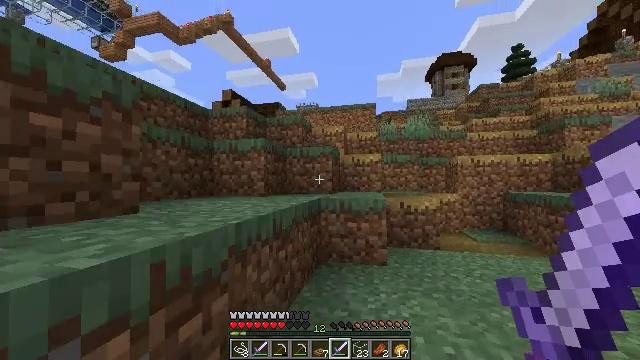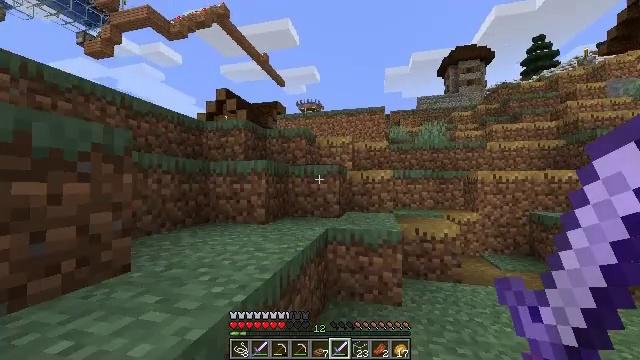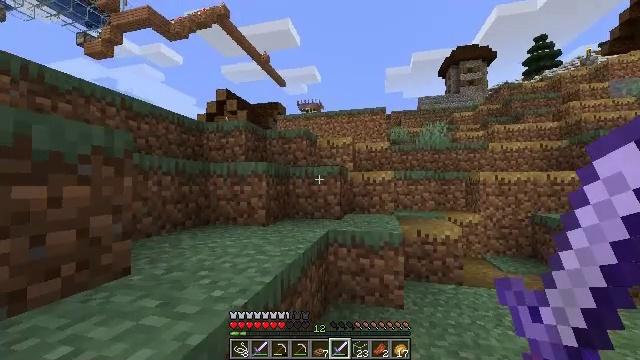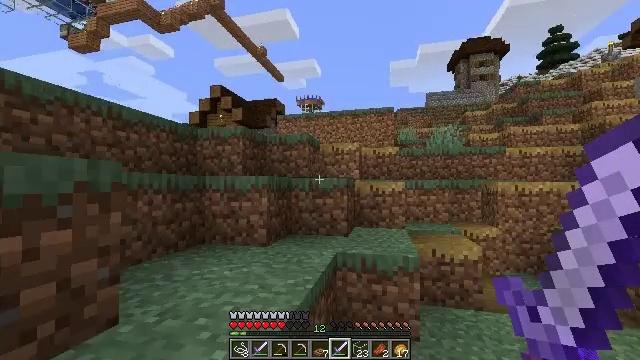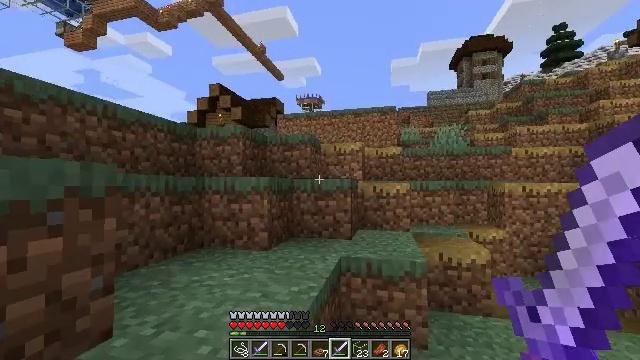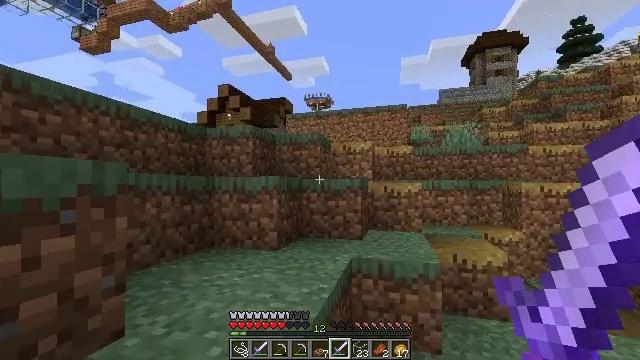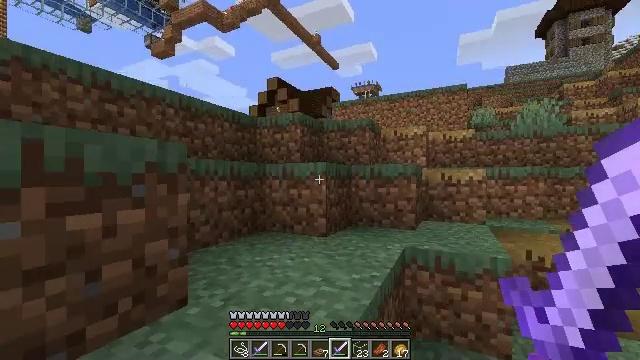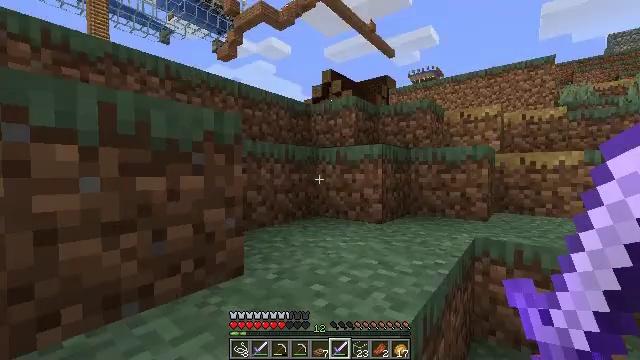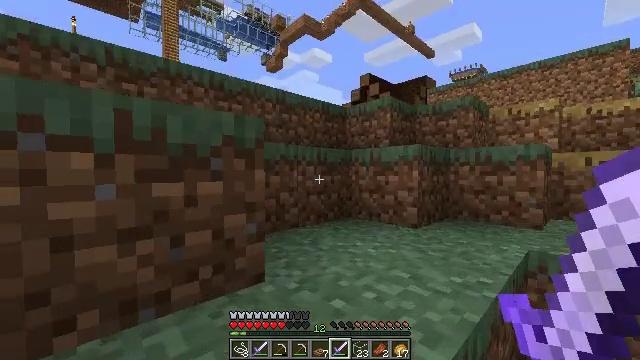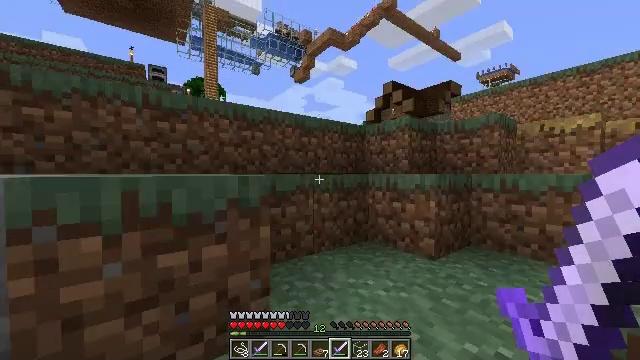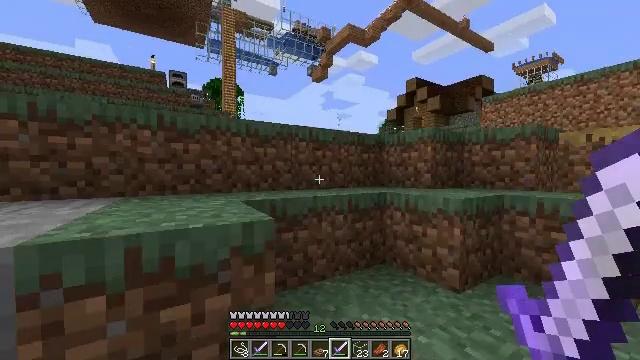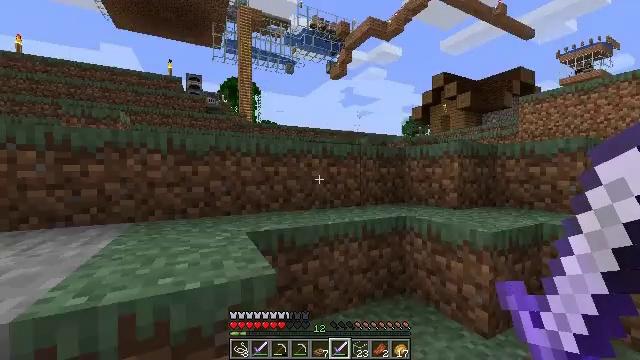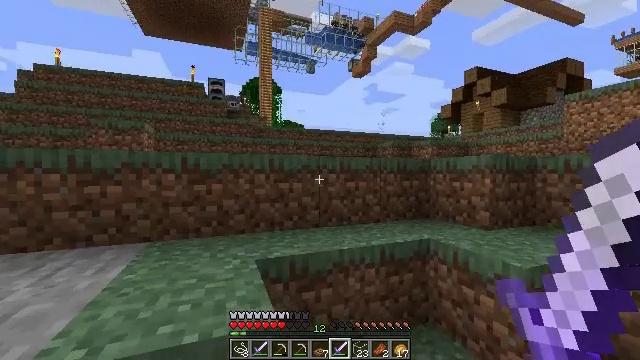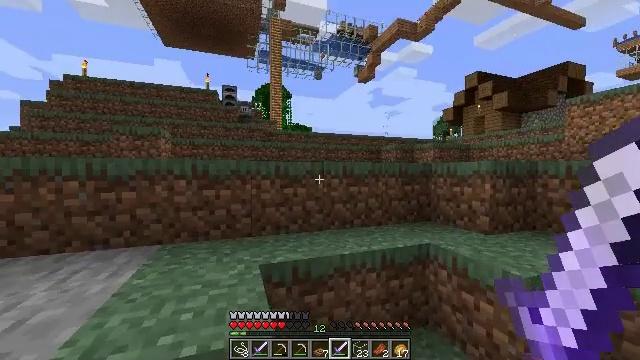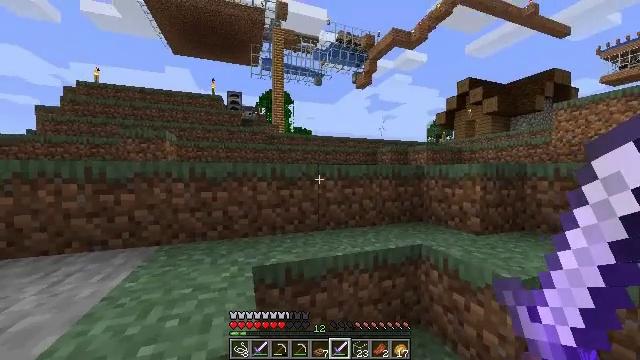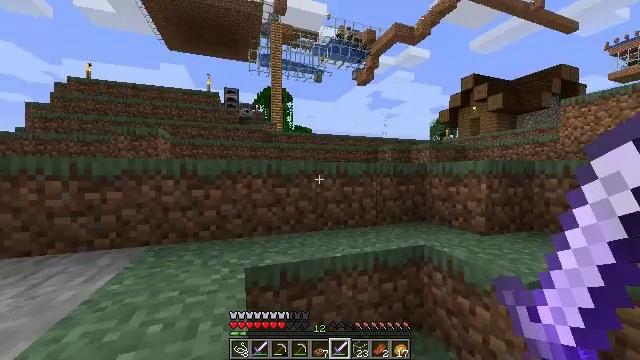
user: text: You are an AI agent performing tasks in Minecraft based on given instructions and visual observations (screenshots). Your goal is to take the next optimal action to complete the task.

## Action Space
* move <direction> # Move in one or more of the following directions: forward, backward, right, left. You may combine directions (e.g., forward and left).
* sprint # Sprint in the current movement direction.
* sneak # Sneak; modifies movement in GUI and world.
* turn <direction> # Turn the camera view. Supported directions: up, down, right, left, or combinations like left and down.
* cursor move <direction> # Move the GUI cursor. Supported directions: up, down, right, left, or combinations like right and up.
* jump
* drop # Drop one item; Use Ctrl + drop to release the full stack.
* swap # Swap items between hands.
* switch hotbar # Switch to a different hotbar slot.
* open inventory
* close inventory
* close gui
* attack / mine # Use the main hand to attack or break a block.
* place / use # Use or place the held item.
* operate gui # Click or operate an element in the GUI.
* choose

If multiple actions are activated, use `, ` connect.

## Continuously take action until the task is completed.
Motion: motion action
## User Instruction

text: Combine paper and leather on the crafting table to craft a book.
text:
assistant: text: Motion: move forward, sprint, jump
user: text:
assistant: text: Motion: move forward, jump
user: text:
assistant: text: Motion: move forward, jump
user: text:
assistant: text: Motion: move forward, jump
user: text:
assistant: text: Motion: move forward, turn left, jump
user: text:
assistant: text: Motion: move forward, turn left and down, jump
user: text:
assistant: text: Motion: move forward, sprint, turn left and down, jump
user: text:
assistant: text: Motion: move forward, sprint, turn left, jump
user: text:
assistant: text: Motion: move forward, sprint, turn left, jump
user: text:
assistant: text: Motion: move forward, sprint, turn left, jump
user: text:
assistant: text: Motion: move forward, turn left, jump
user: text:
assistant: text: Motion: move forward, turn left, jump
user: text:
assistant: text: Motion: move forward, turn left, jump
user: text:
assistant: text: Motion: move forward, jump
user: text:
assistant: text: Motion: move forward, jump
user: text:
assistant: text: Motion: move forward, jump
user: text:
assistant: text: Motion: move forward, jump
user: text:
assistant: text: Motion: move forward, jump
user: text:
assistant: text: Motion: move forward, sprint, jump
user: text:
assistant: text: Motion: move forward, sprint, turn left, jump
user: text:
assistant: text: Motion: move forward, sprint, turn left, jump
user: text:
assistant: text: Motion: move forward, sprint, turn left and down, jump
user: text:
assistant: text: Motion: move forward, turn left and down, jump
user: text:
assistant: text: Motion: move forward, turn left, jump
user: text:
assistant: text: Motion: move forward, turn left, jump
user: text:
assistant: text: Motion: move forward, turn left, jump
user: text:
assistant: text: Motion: move forward, turn left, jump
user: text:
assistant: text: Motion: move forward, sprint, turn left, jump
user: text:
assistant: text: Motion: move forward, sprint, turn left, jump
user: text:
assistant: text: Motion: move forward, sprint, jump